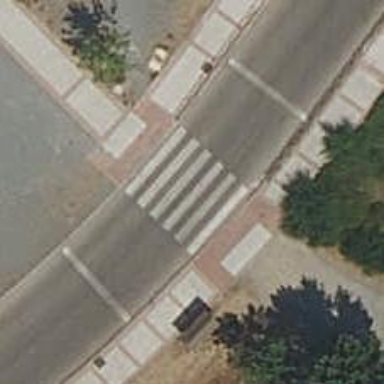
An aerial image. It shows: Uncontrolled road crossing.